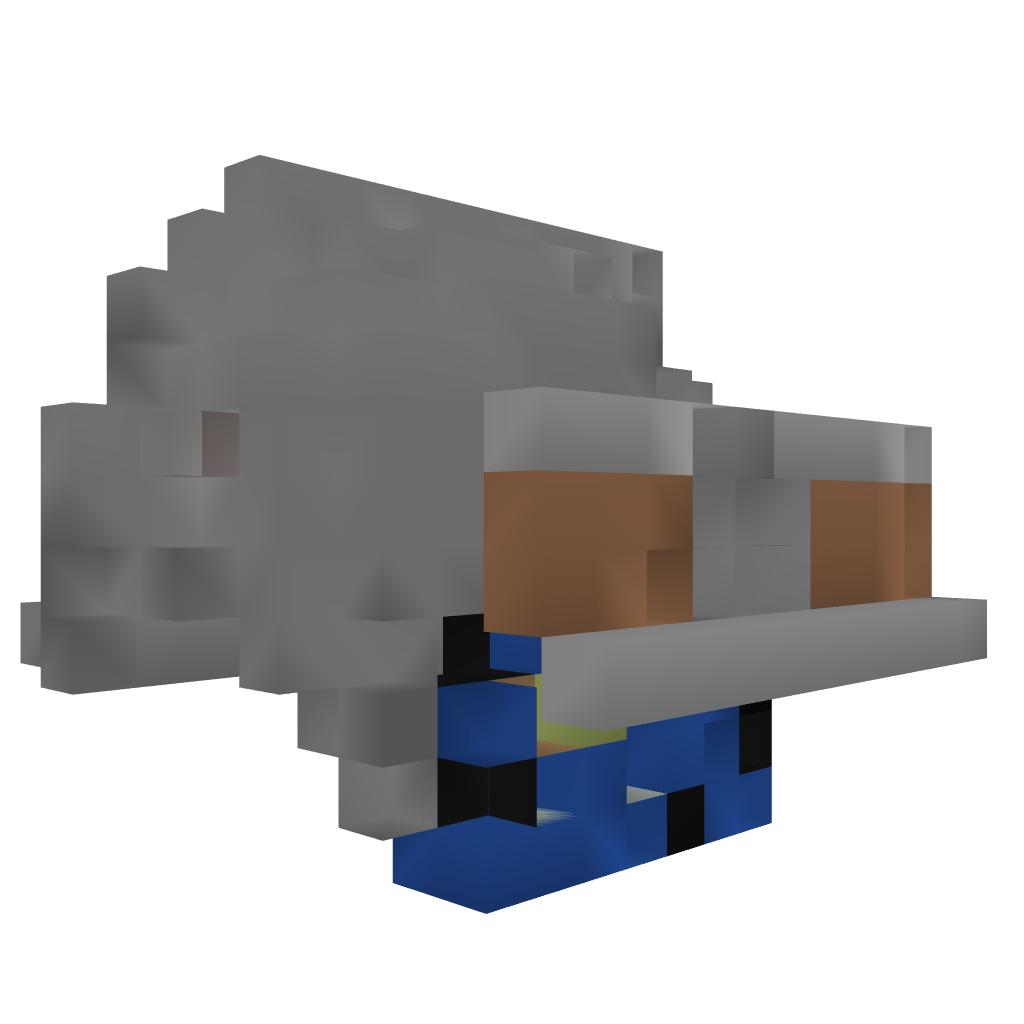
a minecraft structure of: hidden door